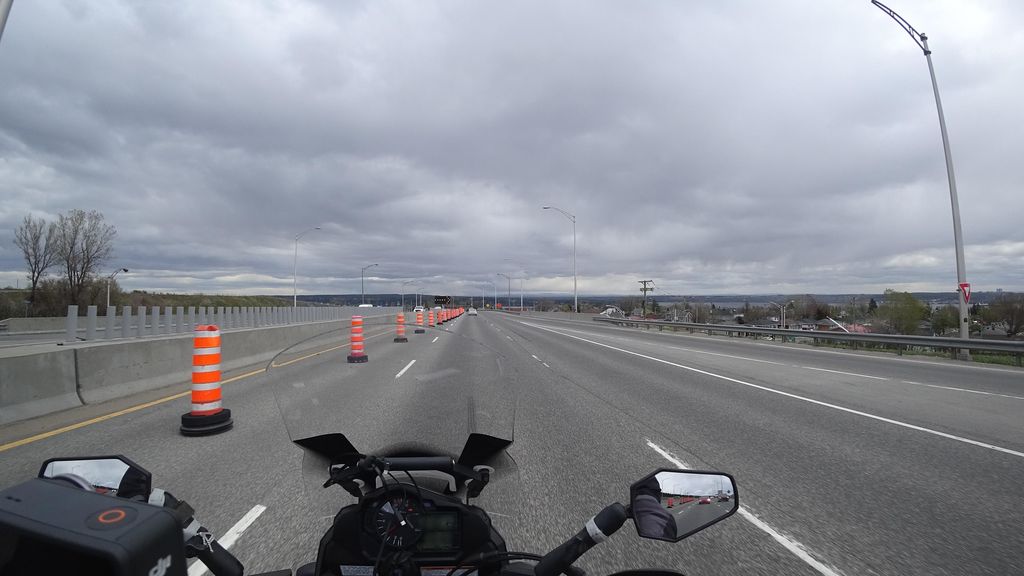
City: quebec_city